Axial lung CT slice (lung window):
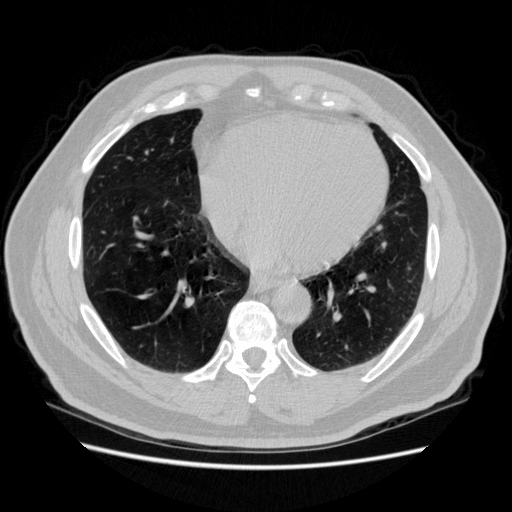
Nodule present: no